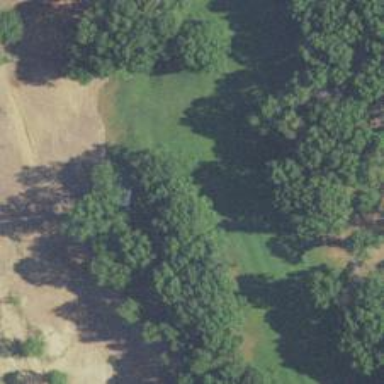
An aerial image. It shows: Grassy area designated as golf fairway.